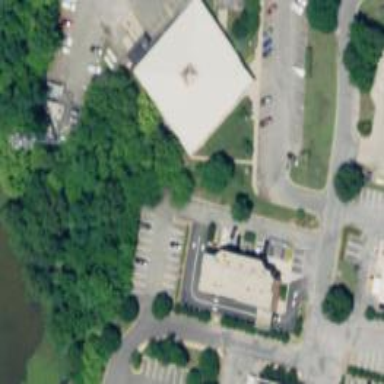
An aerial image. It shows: Post office building.